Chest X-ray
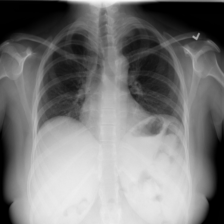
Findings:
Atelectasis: negative
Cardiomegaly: negative
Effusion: negative
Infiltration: negative
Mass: negative
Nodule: negative
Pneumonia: negative
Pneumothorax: negative
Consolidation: negative
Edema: negative
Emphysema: negative
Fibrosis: negative
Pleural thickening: negative
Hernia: negative